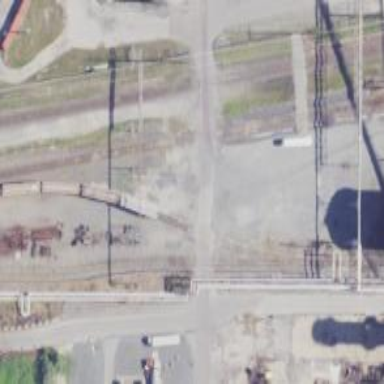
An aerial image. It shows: Railway level crossing.